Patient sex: M
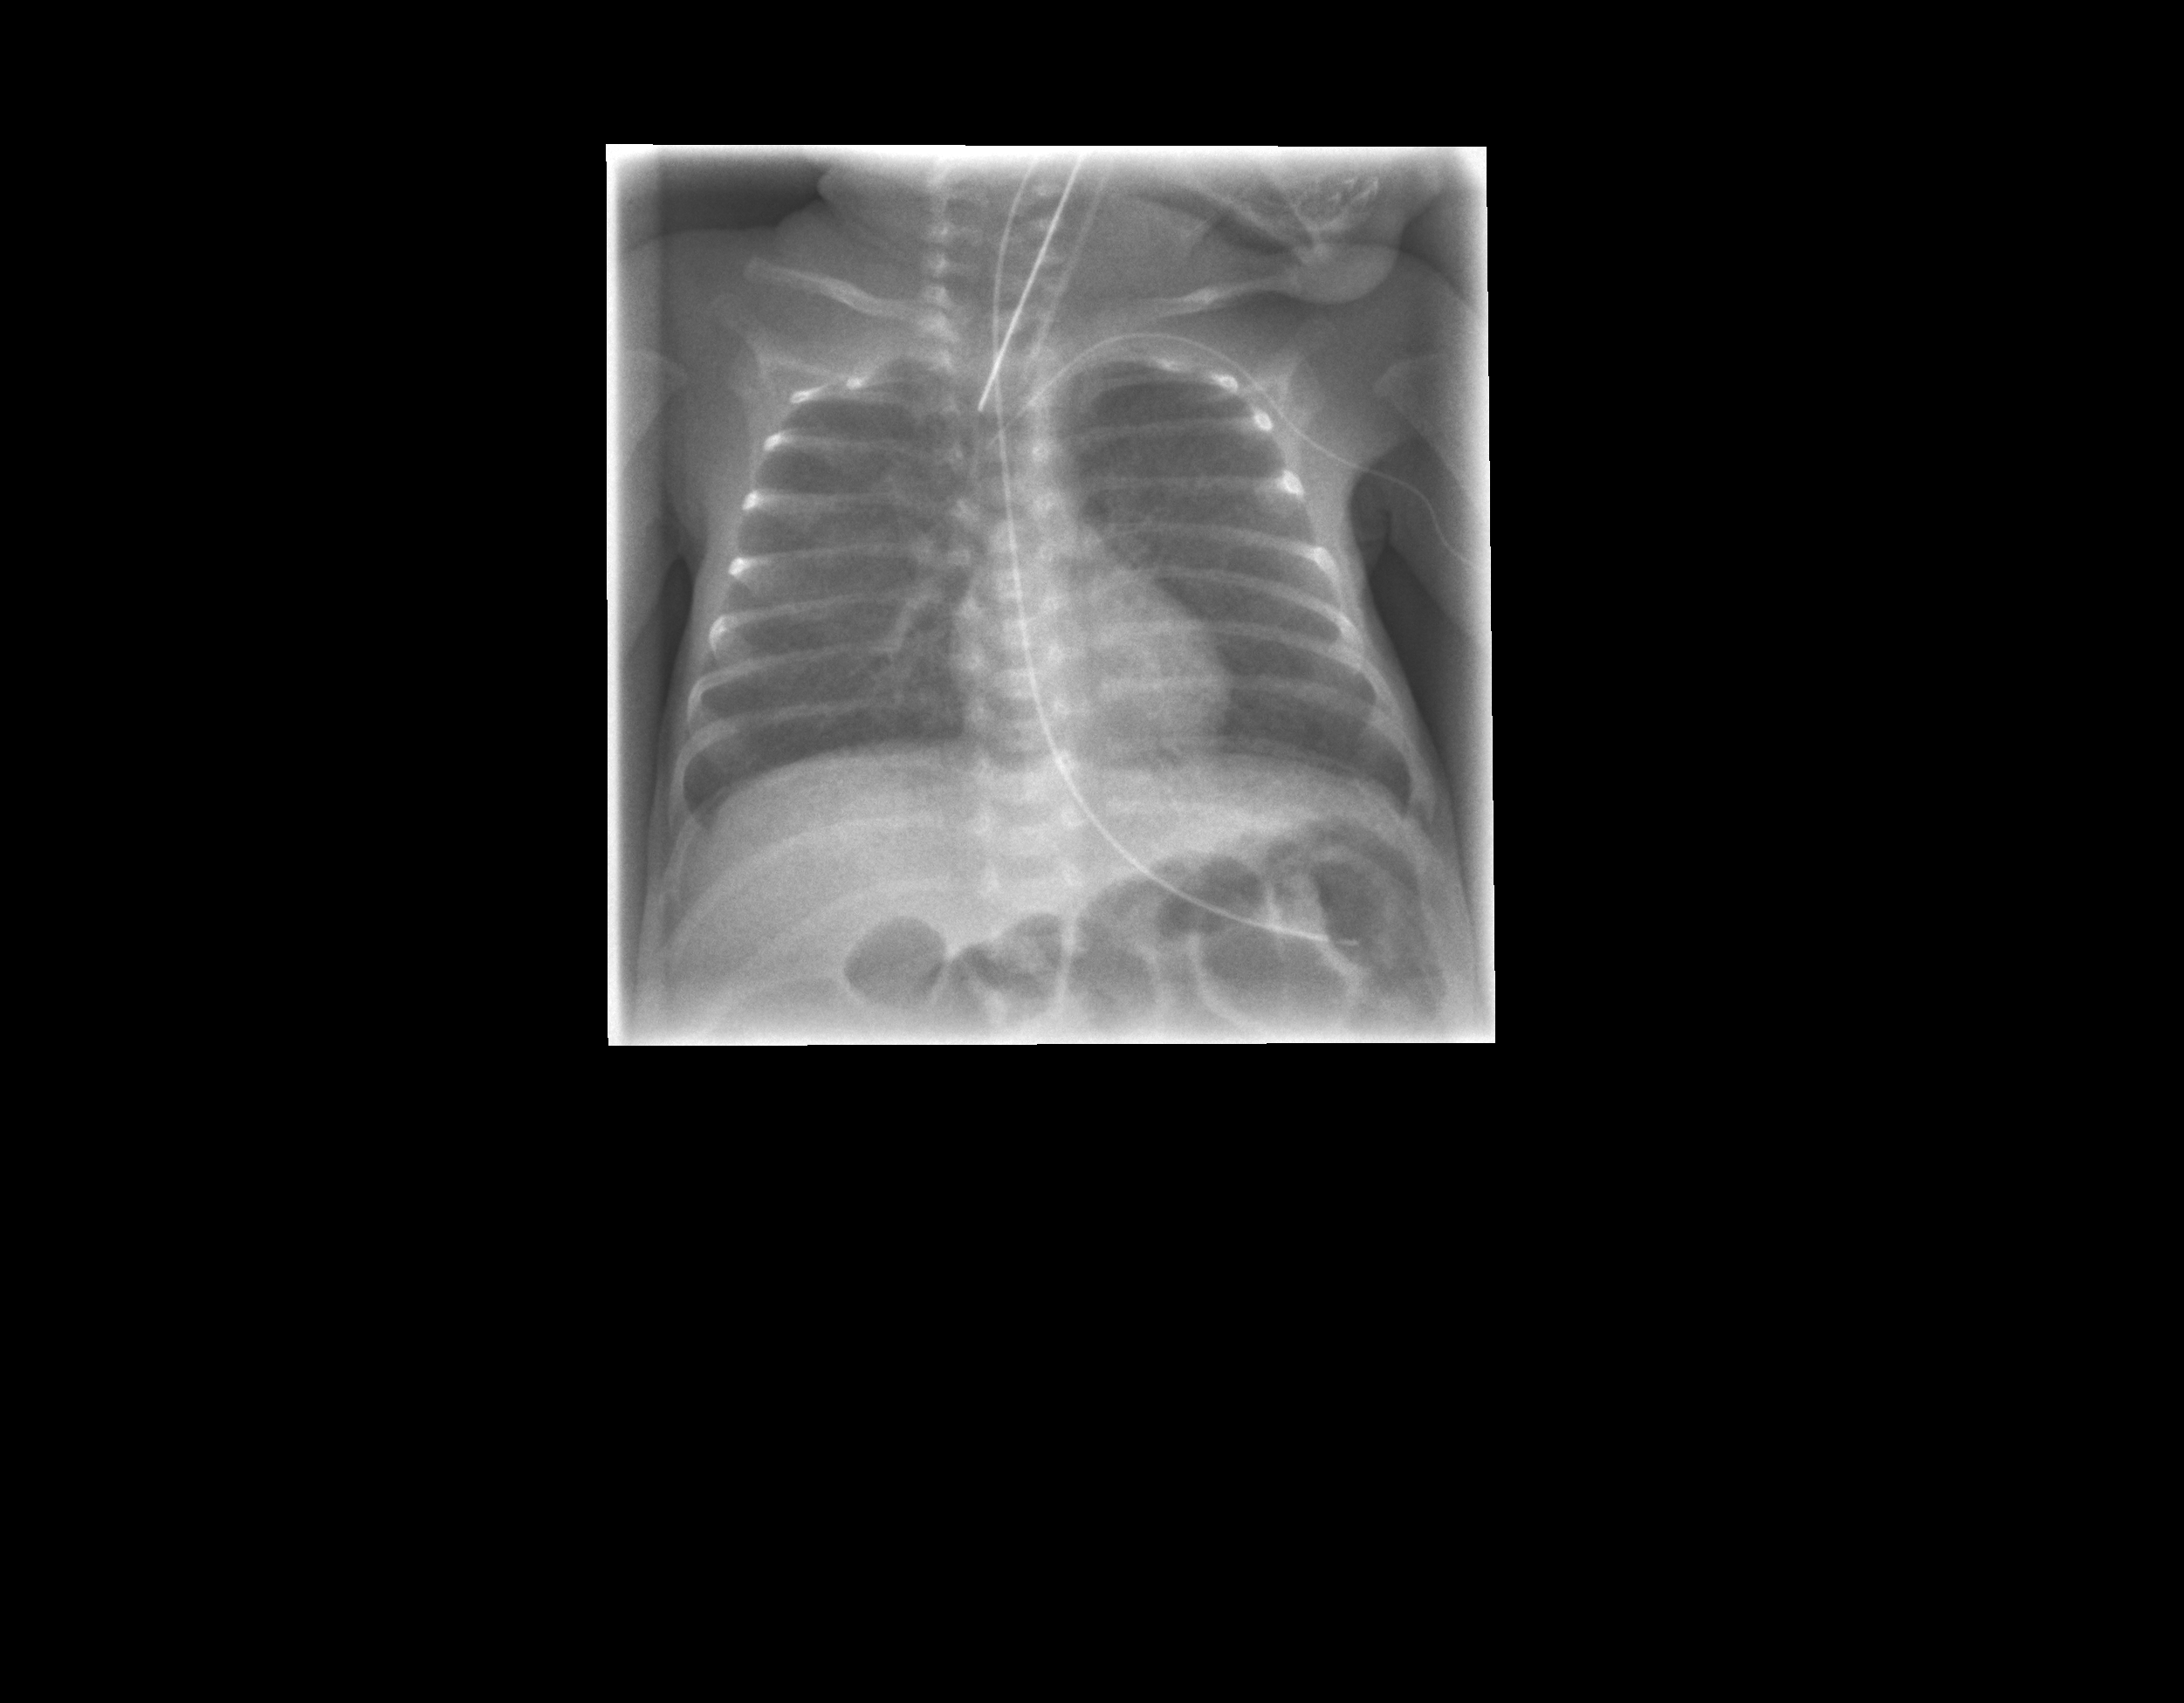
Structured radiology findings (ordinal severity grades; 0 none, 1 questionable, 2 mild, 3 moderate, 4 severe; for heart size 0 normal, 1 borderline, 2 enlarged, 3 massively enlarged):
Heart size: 0
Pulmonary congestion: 0
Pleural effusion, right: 0
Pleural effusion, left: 0
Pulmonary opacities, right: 2
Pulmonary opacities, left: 2
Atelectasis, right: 0
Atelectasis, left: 0